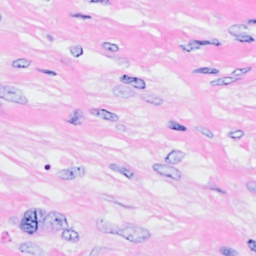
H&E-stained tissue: Breast